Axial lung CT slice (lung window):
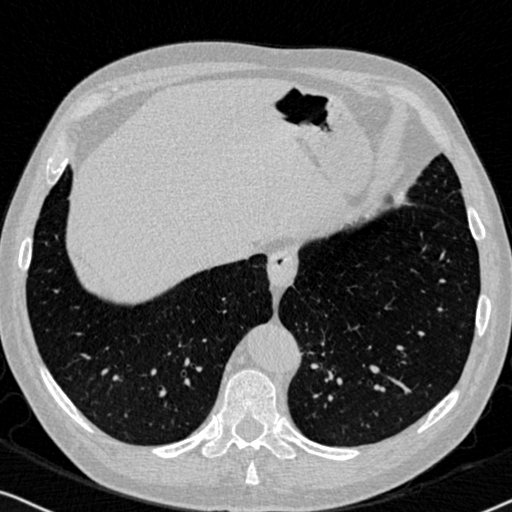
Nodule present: no